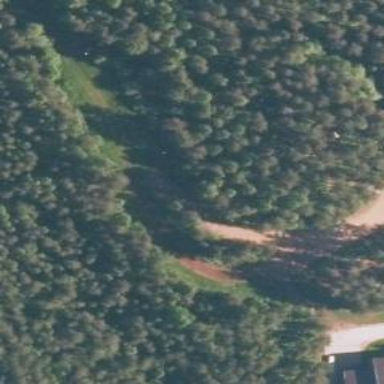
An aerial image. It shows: Disc golf hole.